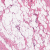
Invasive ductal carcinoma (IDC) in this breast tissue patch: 0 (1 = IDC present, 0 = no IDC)